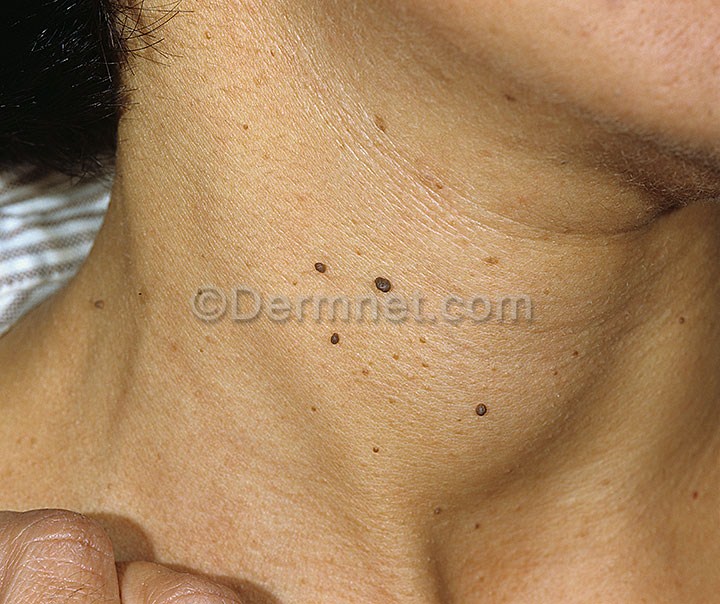
Disease: Seborrheic Keratoses and other Benign Tumors